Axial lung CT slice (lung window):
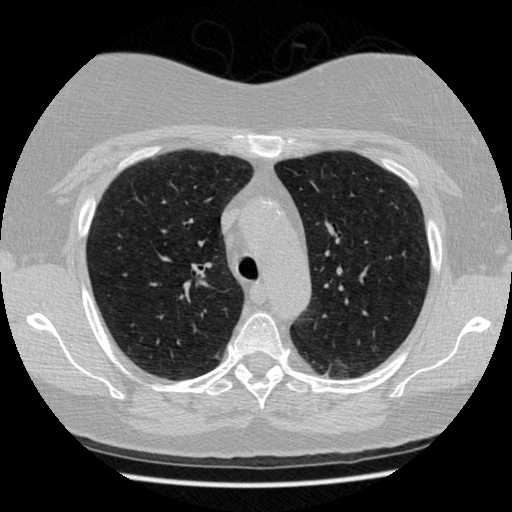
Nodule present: no